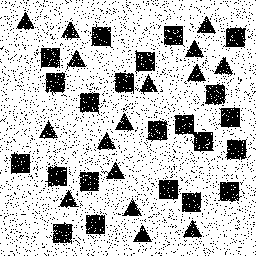
Squares: 22
Triangles: 16
Stars: 0
Total shapes: 38